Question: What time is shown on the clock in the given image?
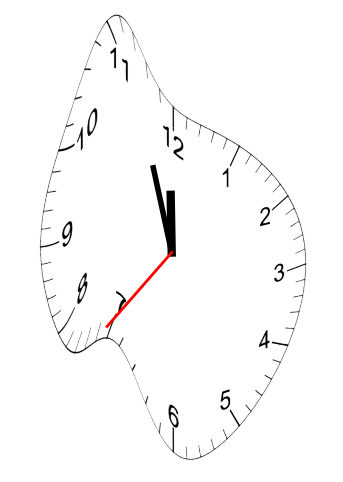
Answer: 11:56:36